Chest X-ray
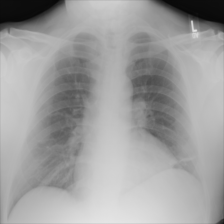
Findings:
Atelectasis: positive
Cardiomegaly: negative
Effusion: negative
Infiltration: negative
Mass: negative
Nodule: negative
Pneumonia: negative
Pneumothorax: negative
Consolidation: negative
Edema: negative
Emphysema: negative
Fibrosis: negative
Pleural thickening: negative
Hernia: negative